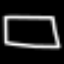
Label: square